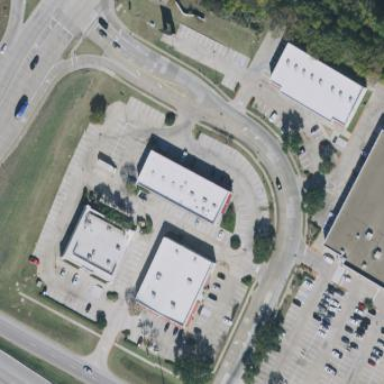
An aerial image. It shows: Retail area.